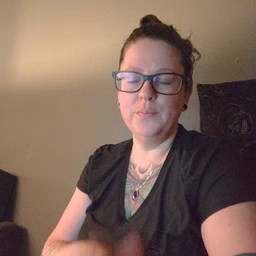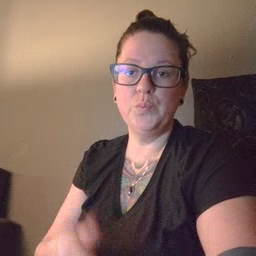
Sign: room